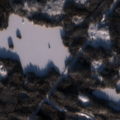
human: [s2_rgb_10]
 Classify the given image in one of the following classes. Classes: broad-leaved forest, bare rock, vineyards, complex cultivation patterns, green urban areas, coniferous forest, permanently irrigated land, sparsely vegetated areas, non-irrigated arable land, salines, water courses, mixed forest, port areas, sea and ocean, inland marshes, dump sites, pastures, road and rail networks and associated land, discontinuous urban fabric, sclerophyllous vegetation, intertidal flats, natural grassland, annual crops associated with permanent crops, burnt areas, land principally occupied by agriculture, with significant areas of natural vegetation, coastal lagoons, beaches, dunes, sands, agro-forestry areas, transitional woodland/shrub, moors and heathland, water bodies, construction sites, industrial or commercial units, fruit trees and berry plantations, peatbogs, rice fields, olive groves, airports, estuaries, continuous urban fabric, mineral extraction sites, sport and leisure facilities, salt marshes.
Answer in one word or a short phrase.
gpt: coniferous forest, mixed forest, transitional woodland/shrub, water bodies